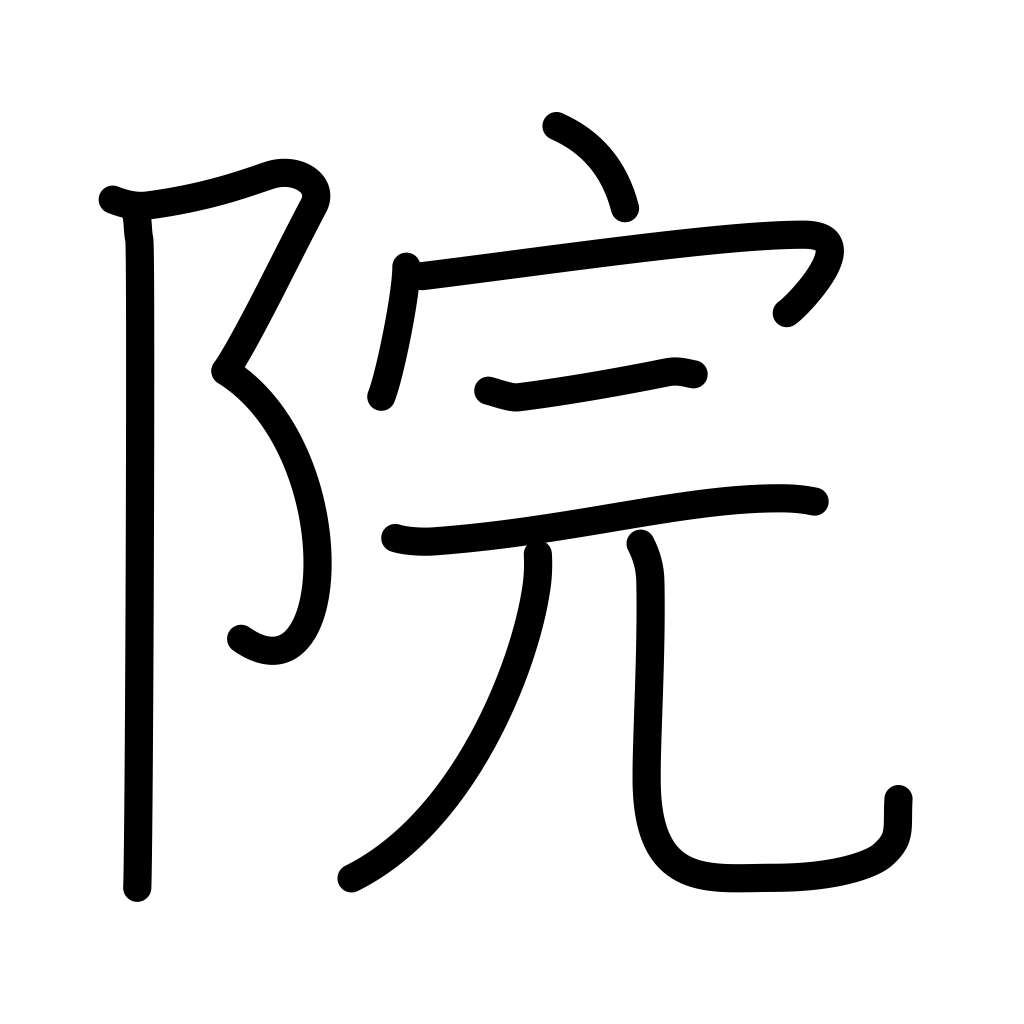
Meaning: Inst., institution, temple, mansion, school